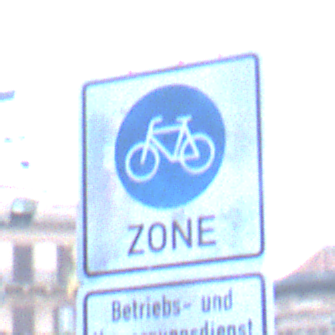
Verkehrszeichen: BeginnFahrradzone
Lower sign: BesondereFahrzeugeUndTransportgueter9
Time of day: SunriseSunset
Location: Outdoor (Urban)
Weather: PartlyCloudy
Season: NotSpecified
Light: Natural